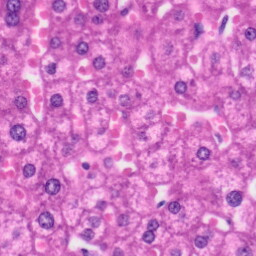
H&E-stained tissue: Liver